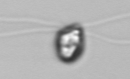
Label: flagellate_morphotype1